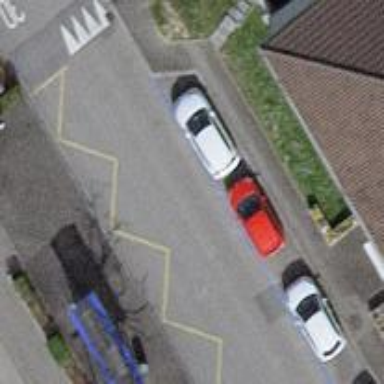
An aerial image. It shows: Public transport stop position.